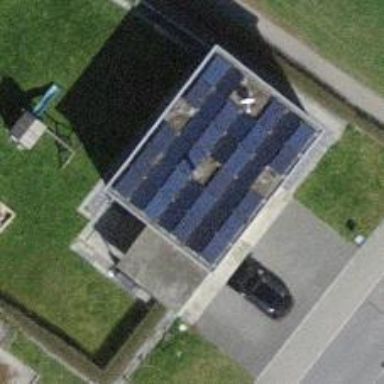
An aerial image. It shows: Solar photovoltaic panel generator.